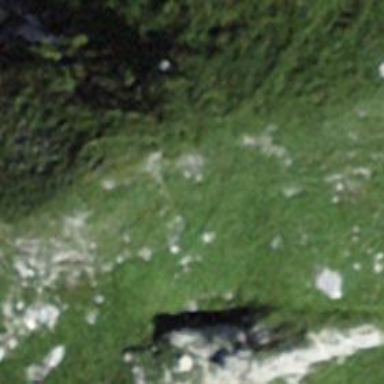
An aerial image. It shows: Arete in nature.